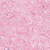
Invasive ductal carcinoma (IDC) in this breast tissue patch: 0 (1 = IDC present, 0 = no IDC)